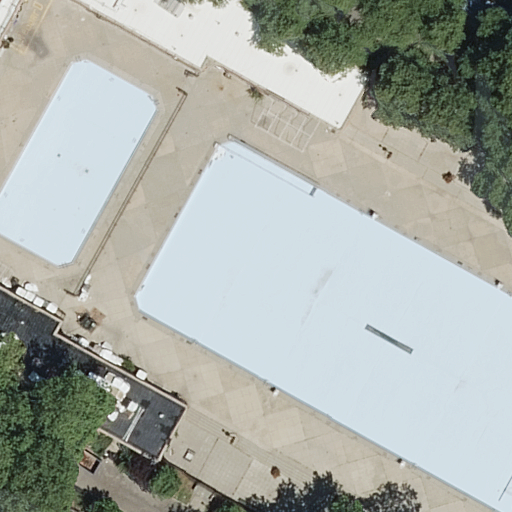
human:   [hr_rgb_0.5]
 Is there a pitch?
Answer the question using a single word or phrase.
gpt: yes

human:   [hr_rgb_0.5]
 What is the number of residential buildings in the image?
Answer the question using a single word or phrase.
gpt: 1

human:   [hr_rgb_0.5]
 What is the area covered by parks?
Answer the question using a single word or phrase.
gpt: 1436m2

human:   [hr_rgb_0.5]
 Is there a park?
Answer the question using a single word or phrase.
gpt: yes

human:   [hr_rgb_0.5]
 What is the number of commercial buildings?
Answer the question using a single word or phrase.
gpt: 0

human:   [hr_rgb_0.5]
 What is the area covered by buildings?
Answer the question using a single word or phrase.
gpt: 632m2

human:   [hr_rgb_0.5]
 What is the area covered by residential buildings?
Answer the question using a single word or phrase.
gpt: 632m2

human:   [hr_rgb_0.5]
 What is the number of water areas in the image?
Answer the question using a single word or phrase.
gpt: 2

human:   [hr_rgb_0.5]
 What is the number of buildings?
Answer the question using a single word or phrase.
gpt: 1

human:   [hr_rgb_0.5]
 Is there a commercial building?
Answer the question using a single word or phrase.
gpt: no

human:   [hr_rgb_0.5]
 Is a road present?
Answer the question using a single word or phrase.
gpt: yes

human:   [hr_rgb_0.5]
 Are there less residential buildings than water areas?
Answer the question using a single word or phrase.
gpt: yes

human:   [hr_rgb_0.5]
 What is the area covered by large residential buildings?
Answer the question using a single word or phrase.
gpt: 632m2

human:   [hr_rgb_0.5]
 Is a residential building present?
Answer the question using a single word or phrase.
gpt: yes

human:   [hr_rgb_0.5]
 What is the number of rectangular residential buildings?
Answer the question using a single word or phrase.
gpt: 0

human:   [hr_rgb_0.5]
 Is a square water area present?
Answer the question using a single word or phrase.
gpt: no

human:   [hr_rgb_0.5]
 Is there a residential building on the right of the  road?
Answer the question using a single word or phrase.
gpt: no

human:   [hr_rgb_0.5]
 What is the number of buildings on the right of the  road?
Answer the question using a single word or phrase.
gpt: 0

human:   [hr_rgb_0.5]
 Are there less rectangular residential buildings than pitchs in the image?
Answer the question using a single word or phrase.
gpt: yes

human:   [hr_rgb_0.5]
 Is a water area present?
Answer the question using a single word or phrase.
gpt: yes

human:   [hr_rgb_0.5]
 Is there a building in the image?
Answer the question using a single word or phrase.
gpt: yes

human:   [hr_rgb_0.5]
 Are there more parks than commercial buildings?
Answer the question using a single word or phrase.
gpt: yes

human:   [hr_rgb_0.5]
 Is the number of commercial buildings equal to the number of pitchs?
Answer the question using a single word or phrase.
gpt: no

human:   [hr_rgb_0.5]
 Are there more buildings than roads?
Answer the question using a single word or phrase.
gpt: no

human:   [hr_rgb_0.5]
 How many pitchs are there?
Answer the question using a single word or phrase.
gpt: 2

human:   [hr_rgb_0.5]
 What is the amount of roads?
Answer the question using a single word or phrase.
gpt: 1

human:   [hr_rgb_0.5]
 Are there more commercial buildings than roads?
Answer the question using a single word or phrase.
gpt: no

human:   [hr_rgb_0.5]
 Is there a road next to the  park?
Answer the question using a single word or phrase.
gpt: yes

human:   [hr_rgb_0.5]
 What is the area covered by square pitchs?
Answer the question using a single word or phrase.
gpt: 0m2

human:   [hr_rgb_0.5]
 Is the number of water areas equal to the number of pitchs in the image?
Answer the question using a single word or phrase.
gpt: yes

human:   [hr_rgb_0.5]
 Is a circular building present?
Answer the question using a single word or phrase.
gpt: no

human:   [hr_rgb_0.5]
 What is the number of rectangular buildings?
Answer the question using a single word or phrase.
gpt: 0

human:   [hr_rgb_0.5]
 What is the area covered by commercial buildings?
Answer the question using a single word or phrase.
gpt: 0m2

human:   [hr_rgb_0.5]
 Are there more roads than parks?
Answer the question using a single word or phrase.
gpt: no

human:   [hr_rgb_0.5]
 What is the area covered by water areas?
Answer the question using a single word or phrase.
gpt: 3630m2

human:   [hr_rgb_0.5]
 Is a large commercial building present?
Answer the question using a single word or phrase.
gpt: no

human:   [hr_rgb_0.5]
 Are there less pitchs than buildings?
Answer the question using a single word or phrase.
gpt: no

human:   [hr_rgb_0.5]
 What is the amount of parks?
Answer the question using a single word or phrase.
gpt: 1

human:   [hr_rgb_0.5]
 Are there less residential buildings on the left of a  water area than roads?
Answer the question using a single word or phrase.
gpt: no

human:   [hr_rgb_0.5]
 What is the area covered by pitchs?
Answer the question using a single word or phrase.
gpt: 5010m2

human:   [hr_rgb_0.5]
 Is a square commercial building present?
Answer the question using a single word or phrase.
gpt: no

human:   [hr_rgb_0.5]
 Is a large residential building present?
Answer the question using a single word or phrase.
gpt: yes

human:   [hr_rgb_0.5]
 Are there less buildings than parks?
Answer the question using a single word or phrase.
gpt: no

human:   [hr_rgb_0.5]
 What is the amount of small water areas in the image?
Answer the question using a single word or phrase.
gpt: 0

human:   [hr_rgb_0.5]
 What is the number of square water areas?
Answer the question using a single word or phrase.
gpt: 0

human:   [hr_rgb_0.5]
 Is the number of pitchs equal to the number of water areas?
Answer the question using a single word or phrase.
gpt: yes

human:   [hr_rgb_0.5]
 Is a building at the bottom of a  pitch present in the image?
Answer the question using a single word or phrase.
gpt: yes

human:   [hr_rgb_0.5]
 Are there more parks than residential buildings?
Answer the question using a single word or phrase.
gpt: no

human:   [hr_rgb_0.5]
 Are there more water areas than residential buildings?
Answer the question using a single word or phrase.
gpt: yes

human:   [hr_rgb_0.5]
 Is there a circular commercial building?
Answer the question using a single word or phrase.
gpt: no

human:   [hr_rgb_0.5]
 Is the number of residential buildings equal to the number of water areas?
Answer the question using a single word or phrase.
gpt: no

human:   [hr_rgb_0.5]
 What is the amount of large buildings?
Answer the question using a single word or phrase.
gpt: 1

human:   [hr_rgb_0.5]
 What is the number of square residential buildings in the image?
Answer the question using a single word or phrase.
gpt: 0

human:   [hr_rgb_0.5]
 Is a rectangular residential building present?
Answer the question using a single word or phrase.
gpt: no

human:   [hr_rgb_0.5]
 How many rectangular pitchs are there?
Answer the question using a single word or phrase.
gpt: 2

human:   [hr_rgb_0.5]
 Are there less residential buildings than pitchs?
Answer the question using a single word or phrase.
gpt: yes

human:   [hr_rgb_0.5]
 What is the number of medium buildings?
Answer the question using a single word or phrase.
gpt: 0

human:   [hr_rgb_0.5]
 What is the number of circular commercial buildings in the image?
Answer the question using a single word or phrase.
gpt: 0

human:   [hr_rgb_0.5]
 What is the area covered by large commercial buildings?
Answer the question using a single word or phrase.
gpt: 0m2

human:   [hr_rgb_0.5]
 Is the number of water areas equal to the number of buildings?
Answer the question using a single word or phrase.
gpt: no

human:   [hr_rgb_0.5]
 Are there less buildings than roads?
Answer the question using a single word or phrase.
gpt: no

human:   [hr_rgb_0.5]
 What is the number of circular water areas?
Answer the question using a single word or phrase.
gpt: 0

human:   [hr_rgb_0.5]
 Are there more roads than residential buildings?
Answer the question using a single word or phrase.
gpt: no

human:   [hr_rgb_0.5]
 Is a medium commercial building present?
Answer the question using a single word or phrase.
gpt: no